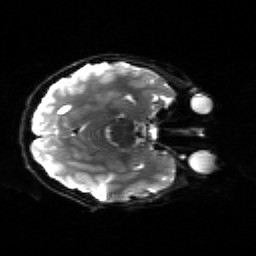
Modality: sbref
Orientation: axial
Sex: male
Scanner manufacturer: siemens
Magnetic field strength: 3 T
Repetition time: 5 s
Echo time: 0.071 s